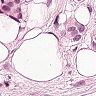
Metastatic tissue present: yes